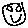
Label: smiley face